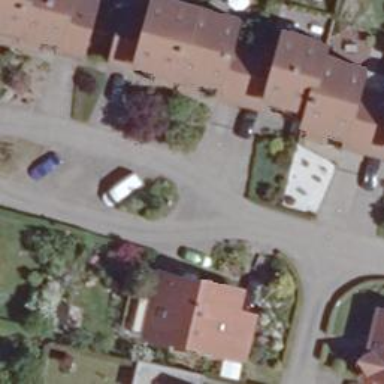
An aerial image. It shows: Living street.